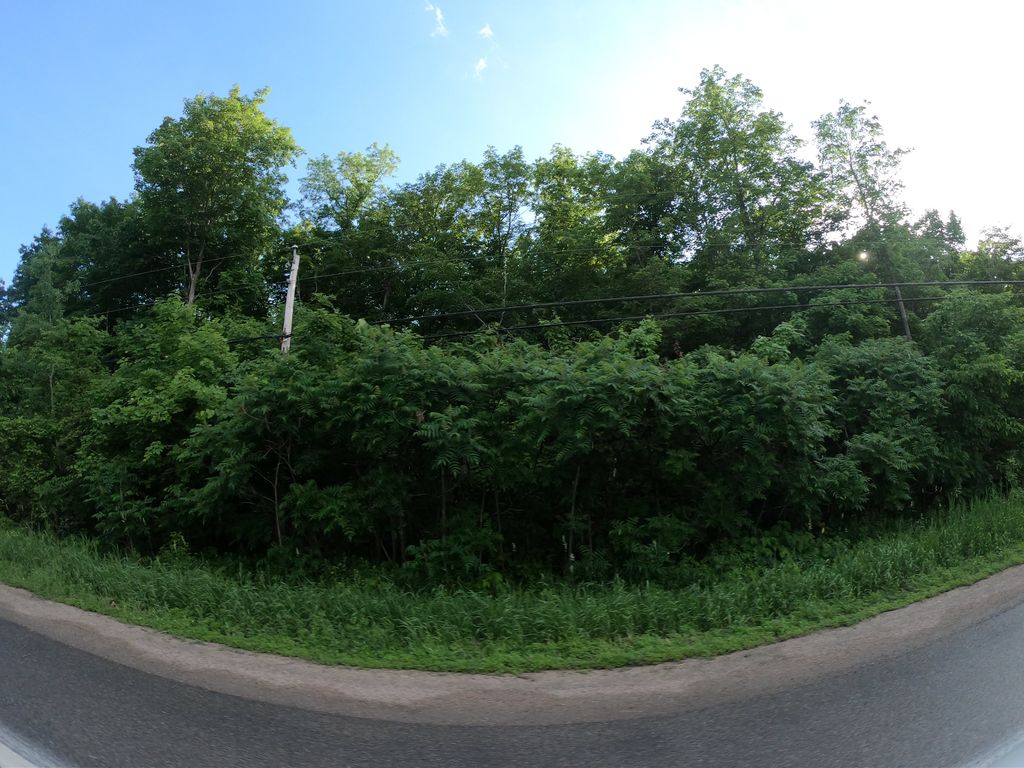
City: ottawa-gatineau